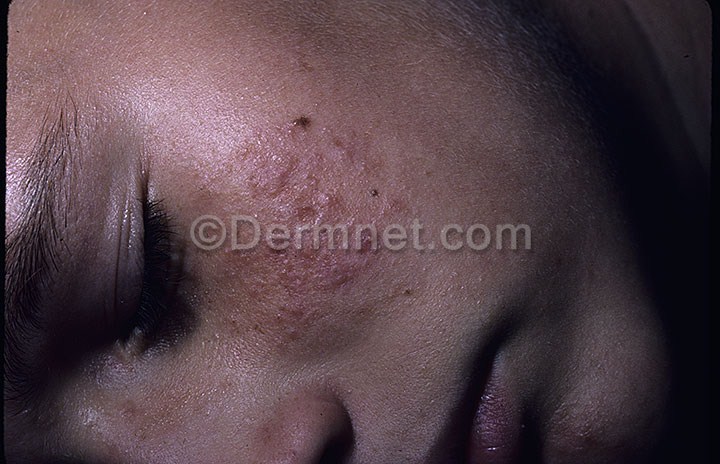
Disease: Seborrheic Keratoses and other Benign Tumors